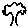
Label: tree